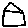
Label: house